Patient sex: M
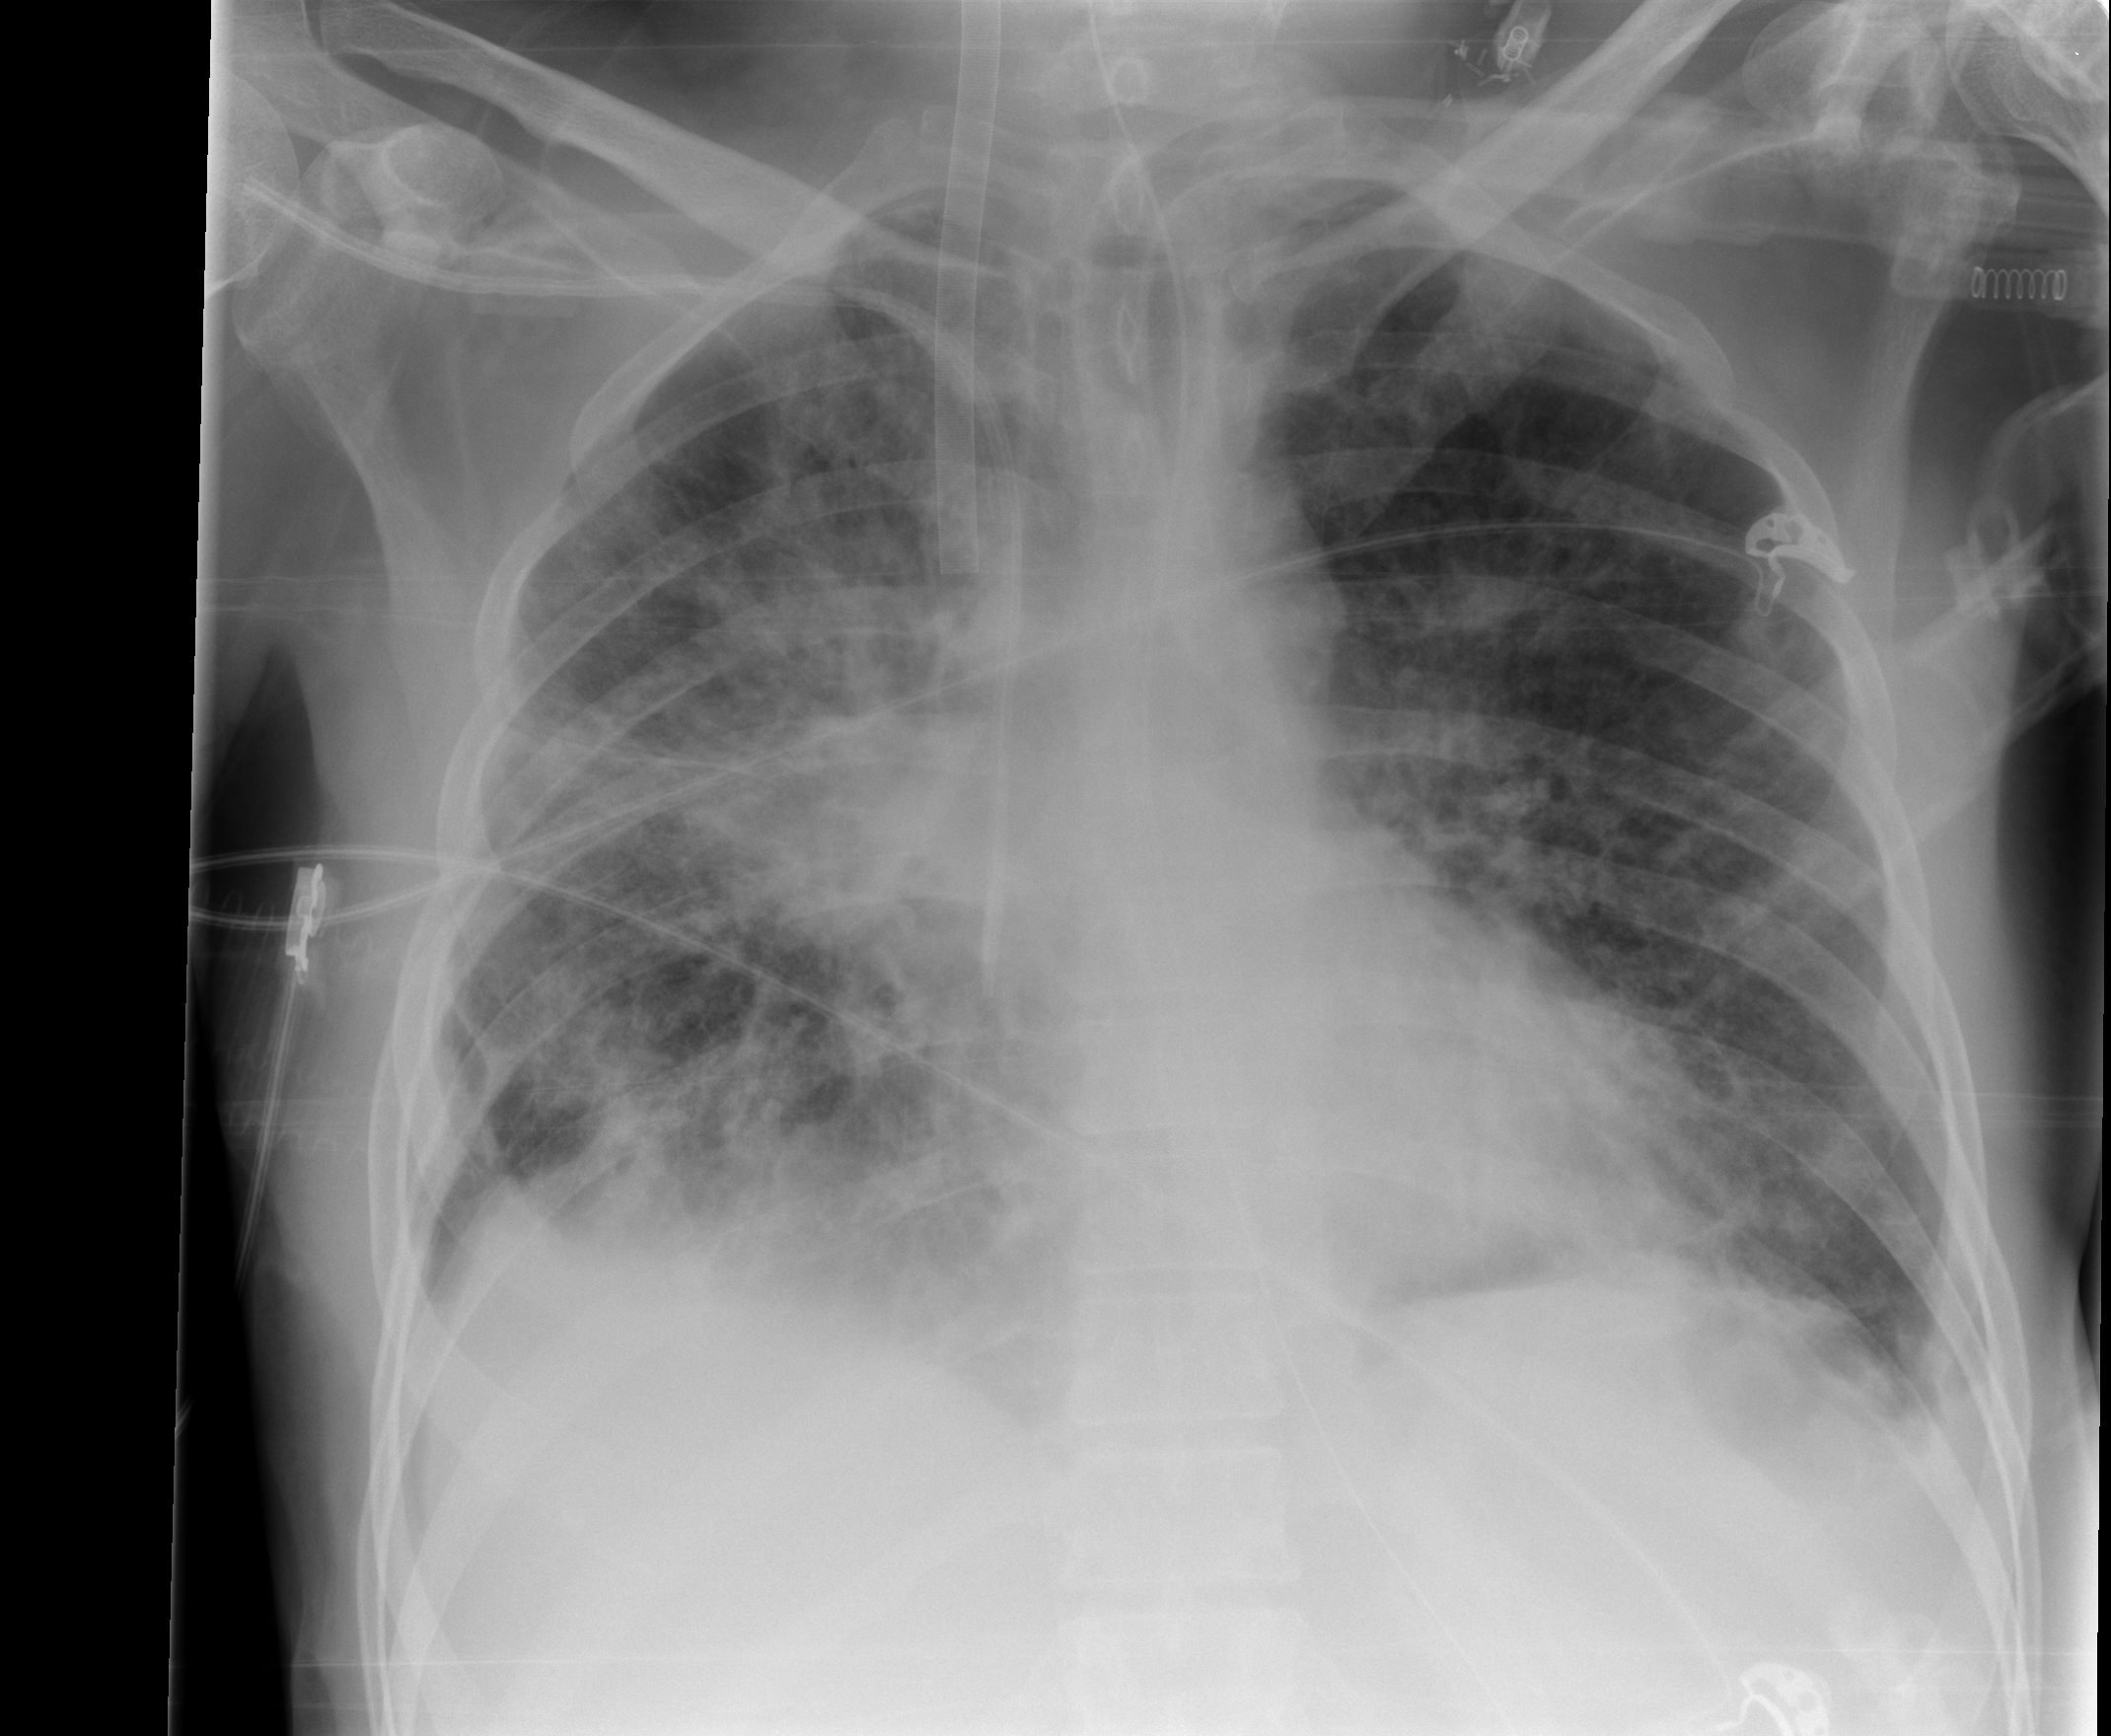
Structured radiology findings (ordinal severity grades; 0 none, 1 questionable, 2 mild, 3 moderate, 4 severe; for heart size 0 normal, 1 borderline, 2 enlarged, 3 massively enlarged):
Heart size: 0
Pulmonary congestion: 2
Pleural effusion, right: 2
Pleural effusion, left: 2
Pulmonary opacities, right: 3
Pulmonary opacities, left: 2
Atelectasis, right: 2
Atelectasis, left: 2